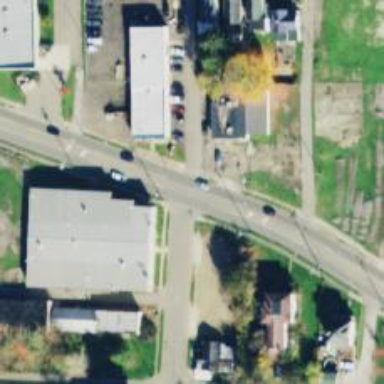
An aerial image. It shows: Alley classified as service road.